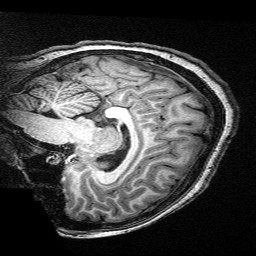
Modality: T1w
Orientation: sagittal
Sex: female
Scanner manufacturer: siemens
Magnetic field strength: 3 T
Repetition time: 2.3 s
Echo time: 0.00336 s